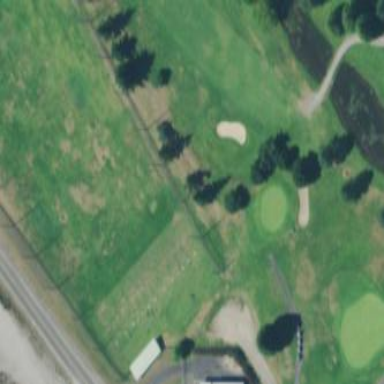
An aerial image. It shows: Golf tee on grassy land.